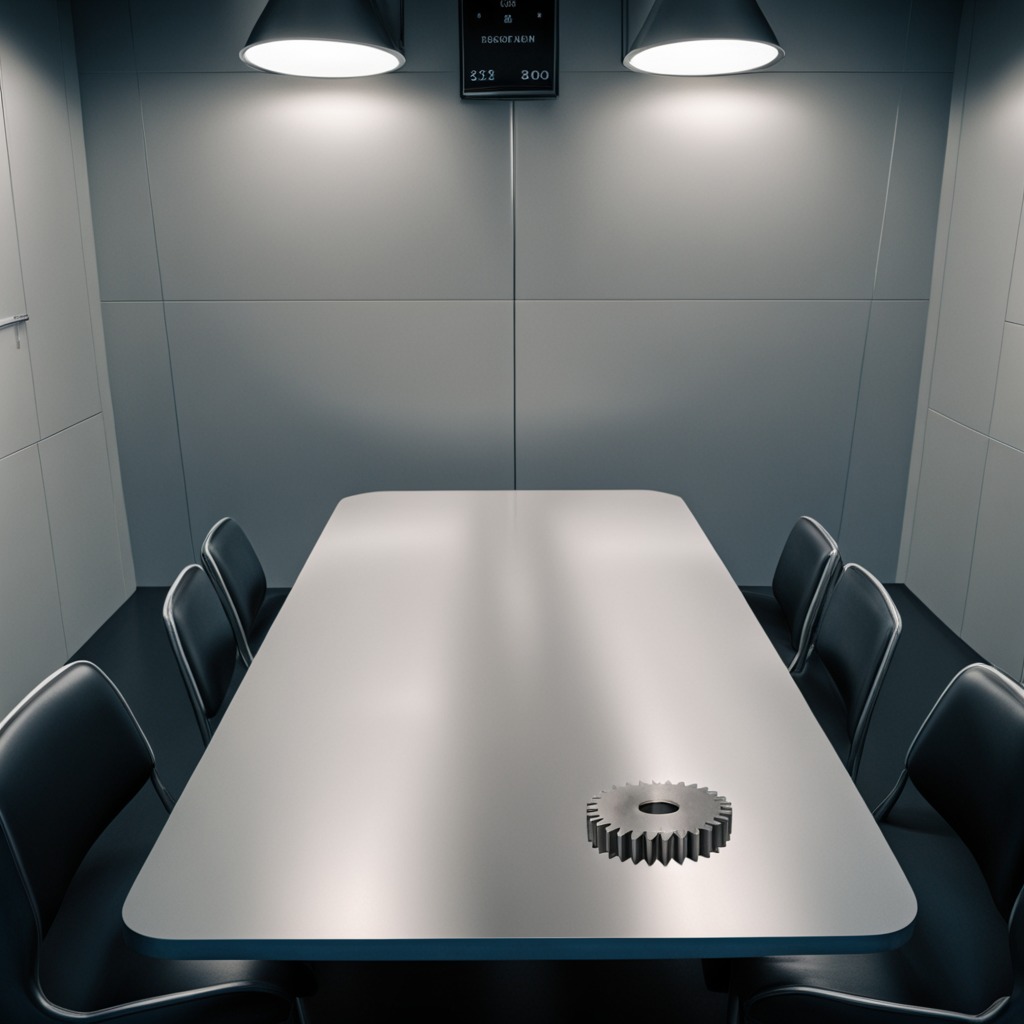
A steel gear with teeth is lying on a clean empty table in a railway signal maintenance room lit by harsh overhead fluorescents.